Question: How can I change the in Magento?

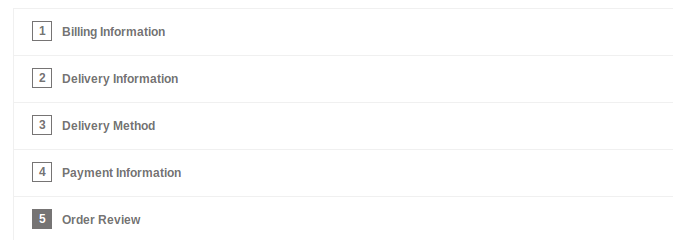
Answer: Of course, the simplest way is to change this headings in translation file ('Mage_Checkout.csv'). But if you want to use some custom labels, and you don't want to conflict with native translations for other blocks on checkout, you should update those labels:
these classes are located in 'app/code/core/Mage/Checkout/Block/Onepage'.
- - - -
You can change label in '_construct()' method.
For example:
'''
class Mage_Checkout_Block_Onepage_Review extends Mage_Checkout_Block_Onepage_Abstract
{
protected function _construct()
{
$this->getCheckout()->setStepData('review', array(
'label' => Mage::helper('checkout')->__('Order Review'), // your custom label here
'is_show' => $this->isShow()
));
parent::_construct();
$this->getQuote()->collectTotals()->save();
}
}
'''
You can override those classes.